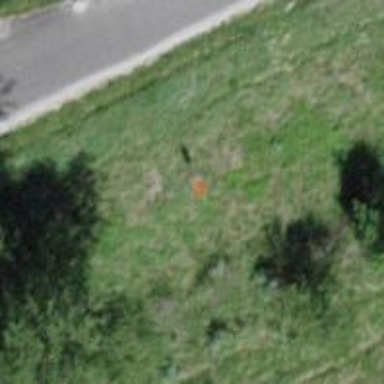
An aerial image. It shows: Pole supporting pipeline marker with roof cover.